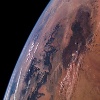
Label: land